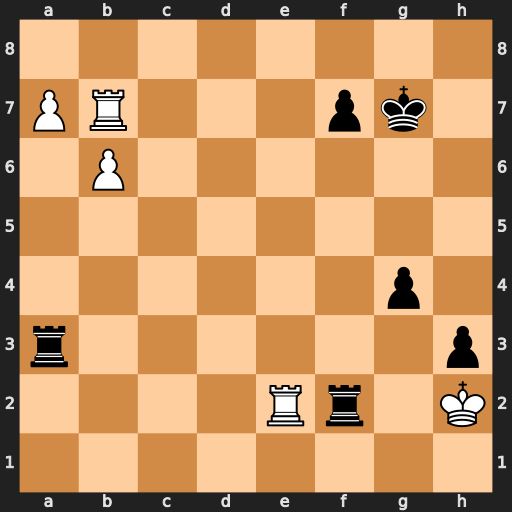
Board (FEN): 8/PR3pk1/1P6/8/6p1/r6p/4Rr1K/8
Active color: w
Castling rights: -
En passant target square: -
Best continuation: Rxf2 g3+ Kxh3 gxf2+ Kg2 f1=Q+ Kxf1